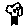
Label: flower